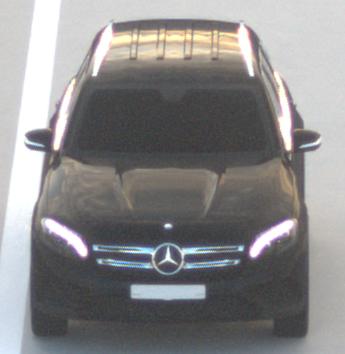
Make: Mercedes-Benz
Model: GLC 250
Detailed model: GLC (253)
Model produced from: 2015/09
Model produced until: 2018/05
Doors: 5
Color: black
Road condition: dry road
Daytime: sunrise or sunset
Contrast: medium contrast